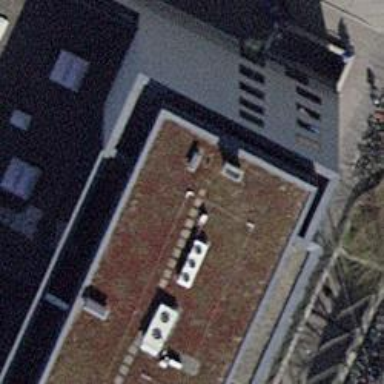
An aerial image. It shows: Educational institution office.